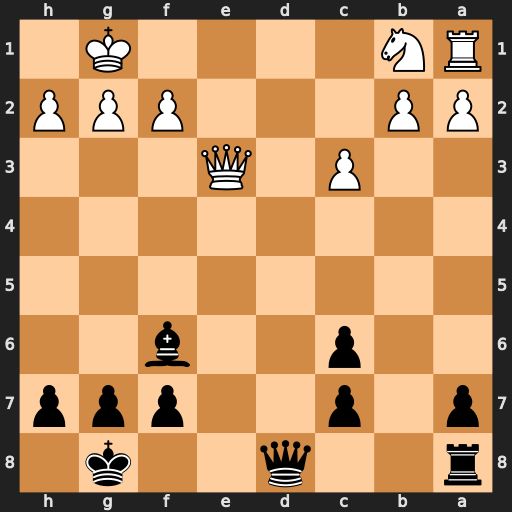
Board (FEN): r2q2k1/p1p2ppp/2p2b2/8/8/2P1Q3/PP3PPP/RN4K1
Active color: b
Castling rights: -
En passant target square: -
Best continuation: Qd1+ Qe1 Qxe1#